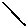
Label: line